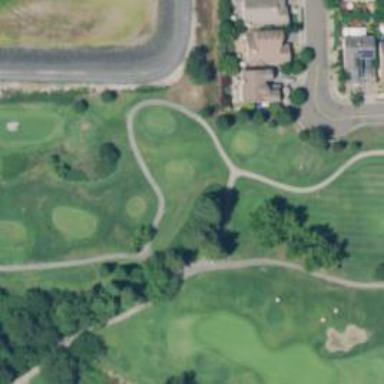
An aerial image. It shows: Path for both roads and golfers.